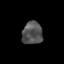
Tissue: skin
Cell type: Epithelial cells
Senescence score: 0.2759
Nuclear area (px): 451
Mean DAPI intensity: 83.958